Aerial crown-view tile of a tropical tree (Barro Colorado Island, Panama), acquired 20250414:
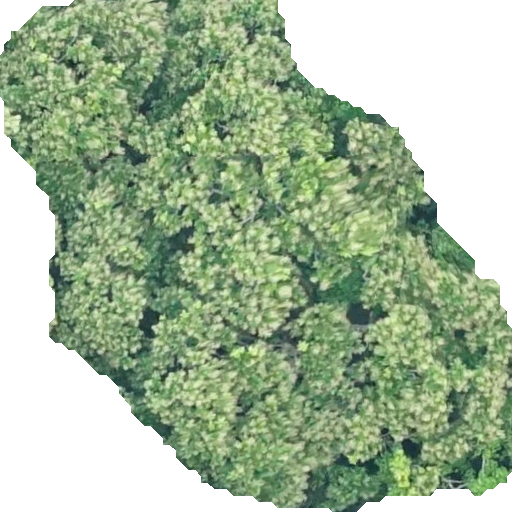
Species: Anacardium excelsum
GBIF accepted scientific name: Anacardium excelsum
Crown area: 275.526 m²